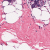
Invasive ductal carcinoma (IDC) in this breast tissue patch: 0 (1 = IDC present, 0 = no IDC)